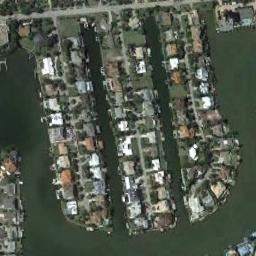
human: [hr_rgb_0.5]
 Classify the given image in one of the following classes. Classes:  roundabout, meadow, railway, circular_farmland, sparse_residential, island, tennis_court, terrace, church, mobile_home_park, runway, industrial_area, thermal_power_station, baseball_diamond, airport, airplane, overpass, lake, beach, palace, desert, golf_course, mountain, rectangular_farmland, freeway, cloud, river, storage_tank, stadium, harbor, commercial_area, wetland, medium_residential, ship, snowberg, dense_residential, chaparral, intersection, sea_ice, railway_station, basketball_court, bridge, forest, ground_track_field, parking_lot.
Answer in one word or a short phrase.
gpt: dense_residential